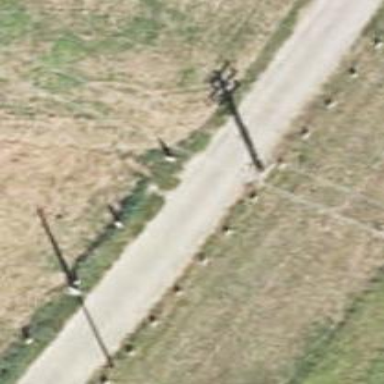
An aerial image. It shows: Minor power line.